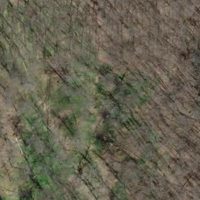
EUNIS habitat code: 41
Species observed at this site:
Anthocharis cardamines